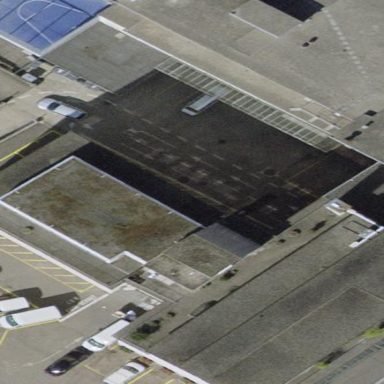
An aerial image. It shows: Office building.